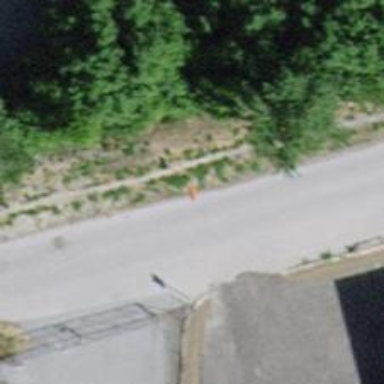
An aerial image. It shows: Pole with roof-covered pipeline marker.